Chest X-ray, PA view. Patient: 57 years old, sex M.
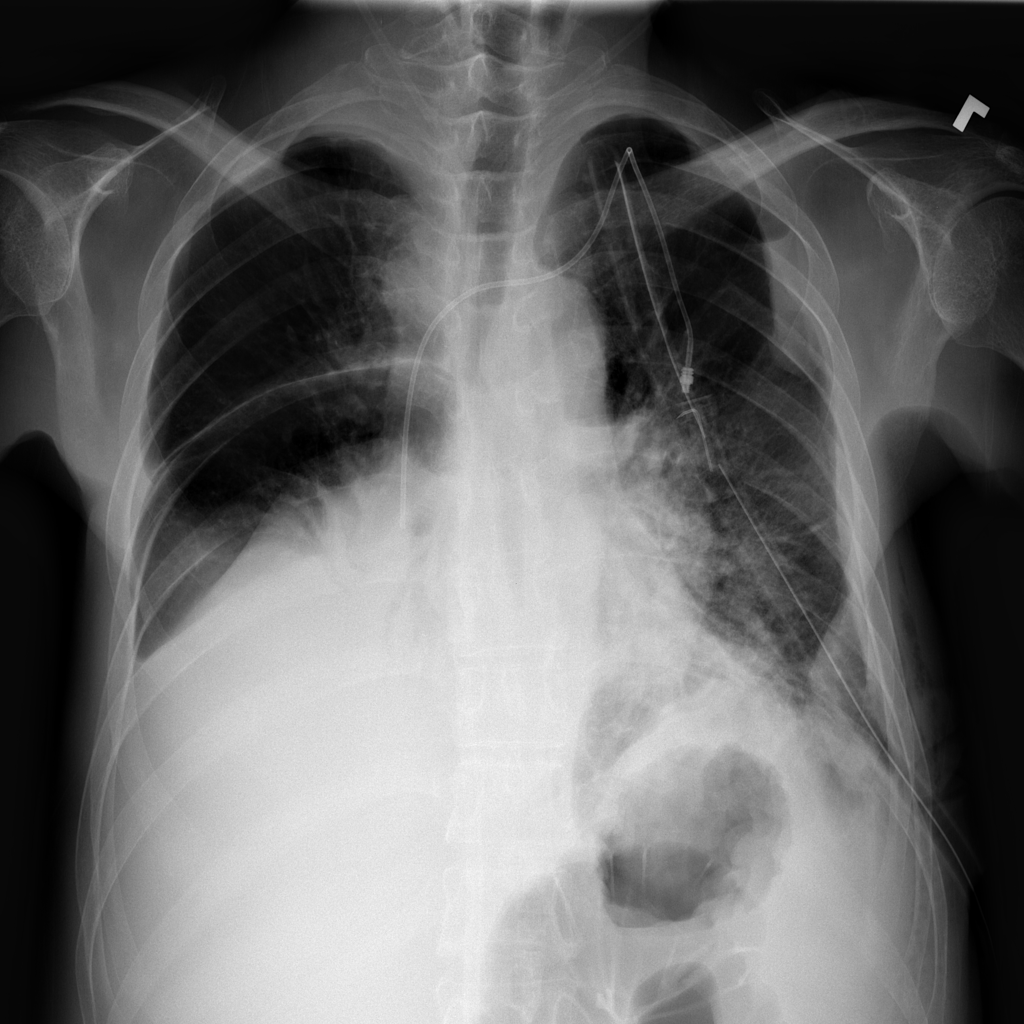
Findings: Atelectasis, Consolidation, Effusion, Emphysema, Infiltration, Mass